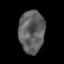
Tissue: lung
Cell type: Epithelial cells
Senescence score: 0.2396
Nuclear area (px): 1057
Mean DAPI intensity: 95.825